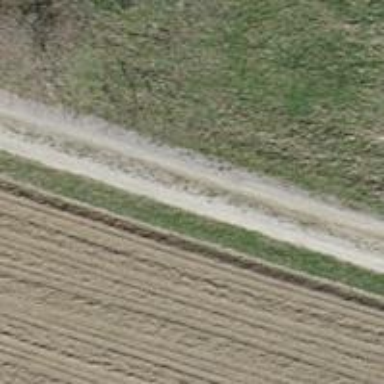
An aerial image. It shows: Compacted track road with grade3 tracktype.